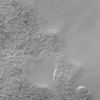
Atmospheric dust classification: not_dusty